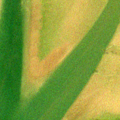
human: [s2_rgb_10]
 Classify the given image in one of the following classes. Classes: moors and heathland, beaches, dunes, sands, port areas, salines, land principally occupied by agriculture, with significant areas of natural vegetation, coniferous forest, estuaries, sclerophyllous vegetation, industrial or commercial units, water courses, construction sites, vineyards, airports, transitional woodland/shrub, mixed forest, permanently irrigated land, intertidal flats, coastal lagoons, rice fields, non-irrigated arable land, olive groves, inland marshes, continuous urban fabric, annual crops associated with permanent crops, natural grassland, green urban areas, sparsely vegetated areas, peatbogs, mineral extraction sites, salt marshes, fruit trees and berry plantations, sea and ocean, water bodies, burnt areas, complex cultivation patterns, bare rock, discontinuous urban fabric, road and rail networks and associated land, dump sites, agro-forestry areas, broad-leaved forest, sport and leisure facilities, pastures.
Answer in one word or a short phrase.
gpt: estuaries